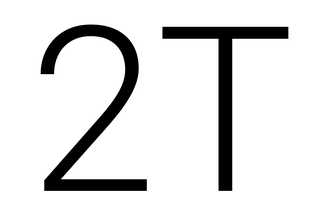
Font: Roboto_Light